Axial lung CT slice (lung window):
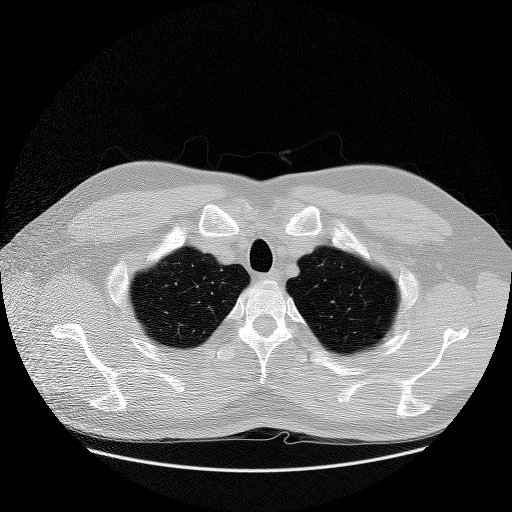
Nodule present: no